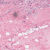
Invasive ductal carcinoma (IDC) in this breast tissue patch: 1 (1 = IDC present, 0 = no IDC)